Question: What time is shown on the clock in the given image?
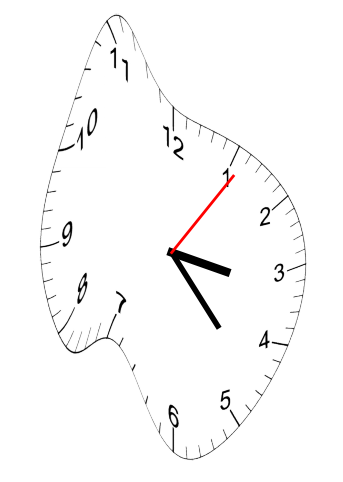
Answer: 03:23:06